Field crop: maize
Growth stage: 1
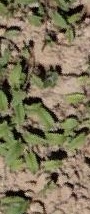
Species: convolvulus